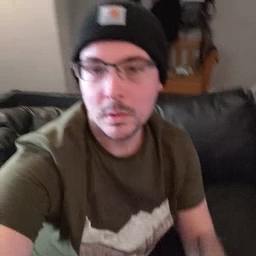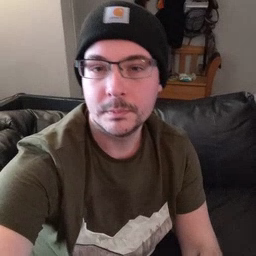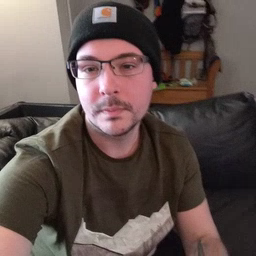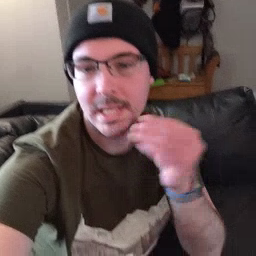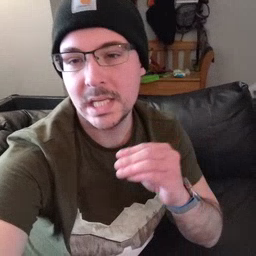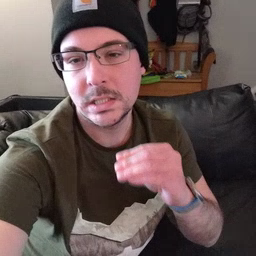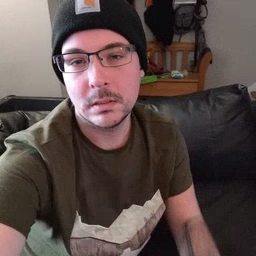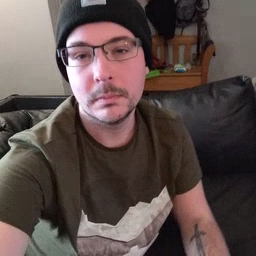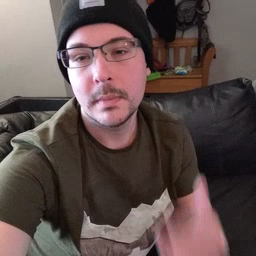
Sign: kiss